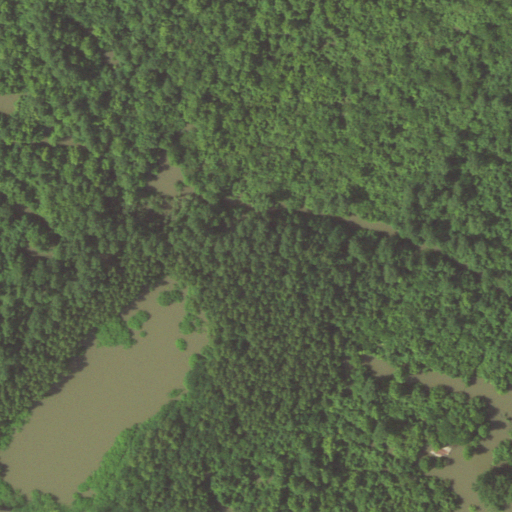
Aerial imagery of island in Louisiana named Little Island containing deciduous forest, woody wetlands, pasture, open water, grassland, and open development